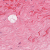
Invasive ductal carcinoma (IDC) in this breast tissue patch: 0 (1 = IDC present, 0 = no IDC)